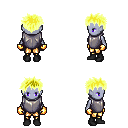
a pixel art fantasy rpg character, female body template, dark elf, purple skin, steel chest armor, gold greaves, gold bedhead hairstyle, gold gloves, black shoes, four views (front, back, left, right), 2x2 character sprite sheet, small pixel art, hard edges, no anti-aliasing